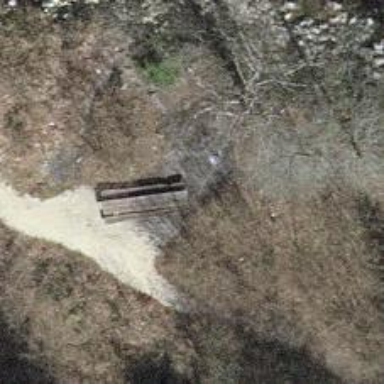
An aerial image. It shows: Picnic table located in leisure land area.